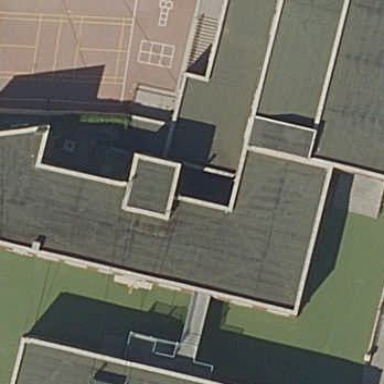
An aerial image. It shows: School.